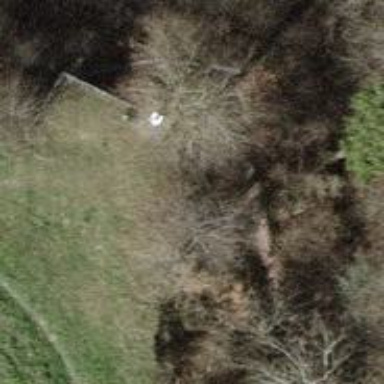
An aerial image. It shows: Unpaved steps.